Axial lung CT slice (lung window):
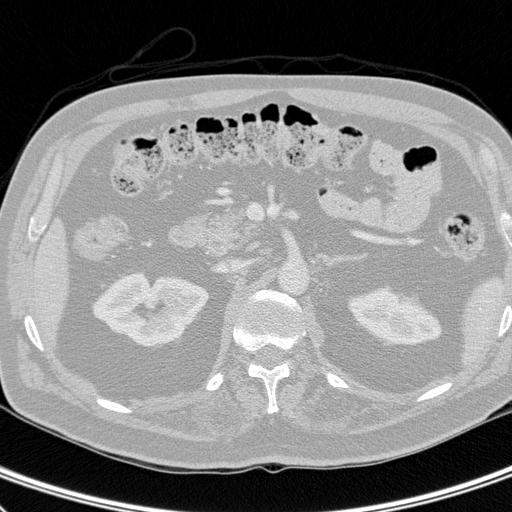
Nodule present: no